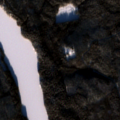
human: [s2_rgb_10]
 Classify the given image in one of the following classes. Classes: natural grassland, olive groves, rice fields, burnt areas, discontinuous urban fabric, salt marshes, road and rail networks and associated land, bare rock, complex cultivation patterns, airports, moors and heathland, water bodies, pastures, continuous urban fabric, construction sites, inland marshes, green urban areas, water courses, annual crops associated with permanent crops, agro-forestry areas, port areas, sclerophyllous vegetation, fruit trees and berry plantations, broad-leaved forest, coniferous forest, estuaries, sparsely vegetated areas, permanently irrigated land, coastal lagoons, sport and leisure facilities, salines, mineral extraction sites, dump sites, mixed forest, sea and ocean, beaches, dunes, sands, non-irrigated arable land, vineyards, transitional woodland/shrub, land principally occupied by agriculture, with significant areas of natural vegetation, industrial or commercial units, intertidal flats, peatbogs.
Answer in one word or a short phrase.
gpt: coniferous forest, water bodies